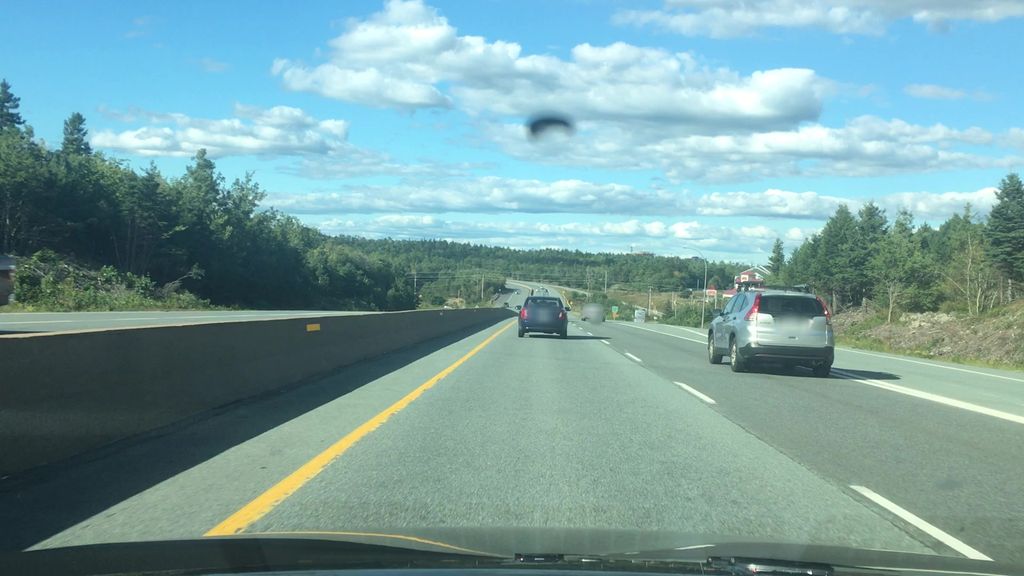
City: halifax